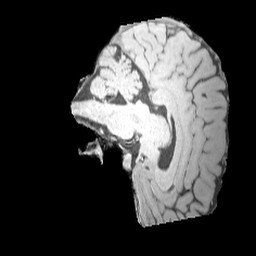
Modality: MP2RAGE
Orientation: sagittal